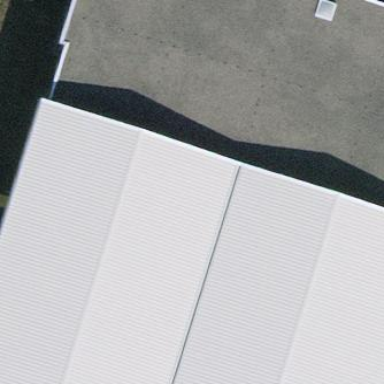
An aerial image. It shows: Industrial building.